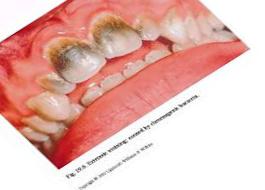
Condition: Tooth Discoloration